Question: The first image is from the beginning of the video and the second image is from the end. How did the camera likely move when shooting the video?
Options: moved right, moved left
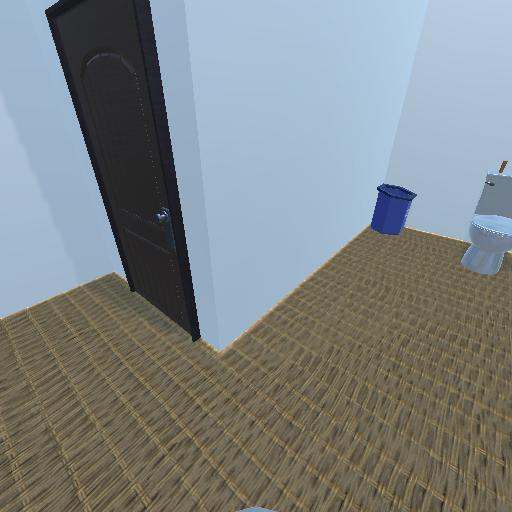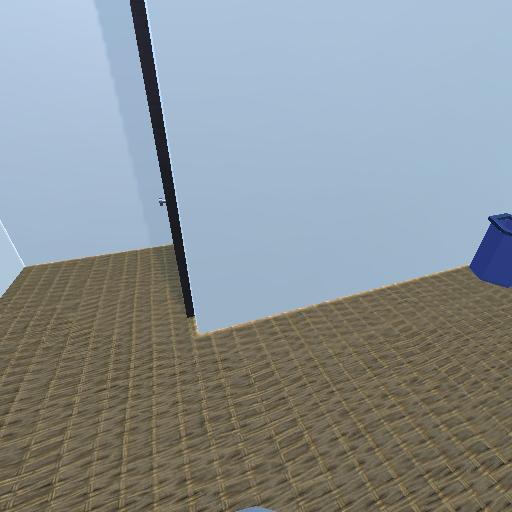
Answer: moved right